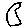
Label: moon